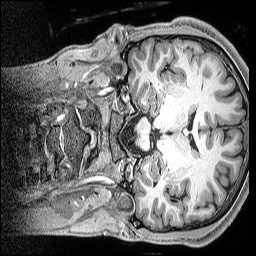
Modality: T1w
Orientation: coronal
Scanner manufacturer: siemens
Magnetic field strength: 3 T
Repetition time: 2.5 s
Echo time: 0.0029 s